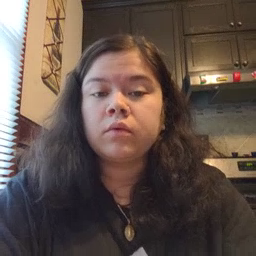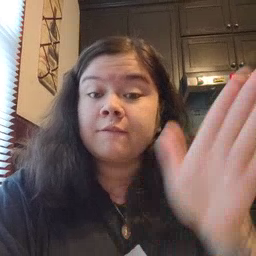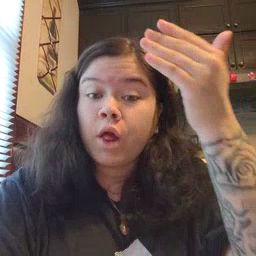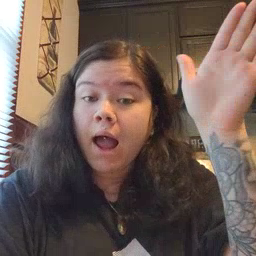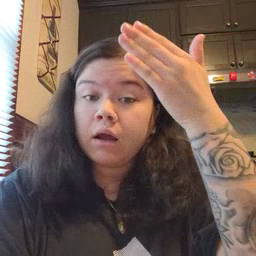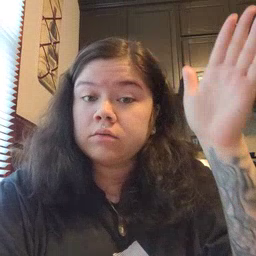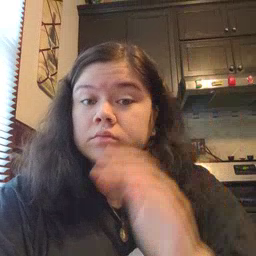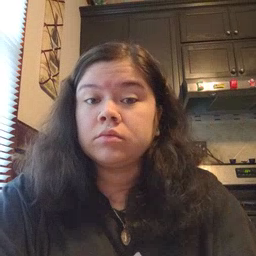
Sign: flag